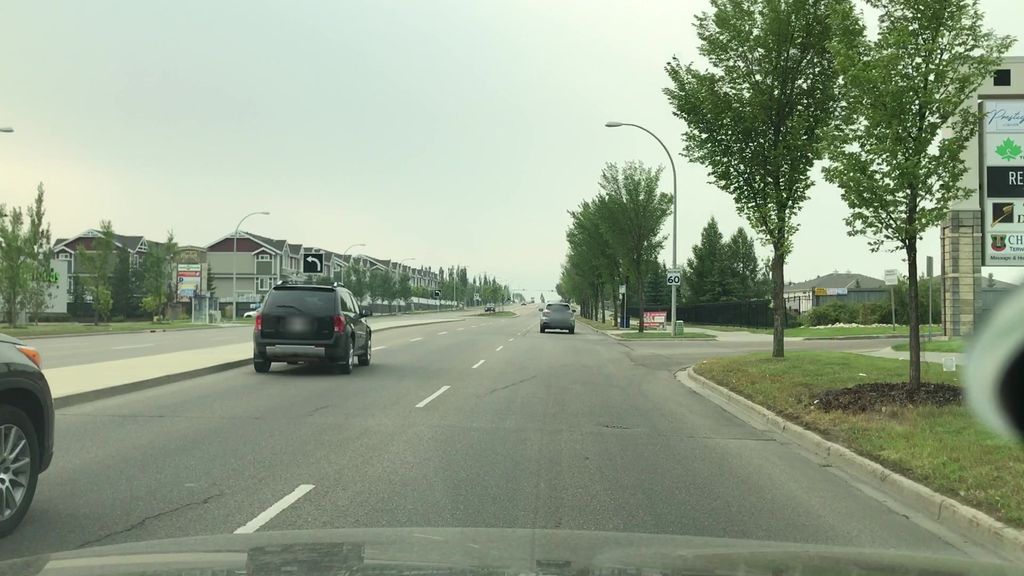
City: edmonton